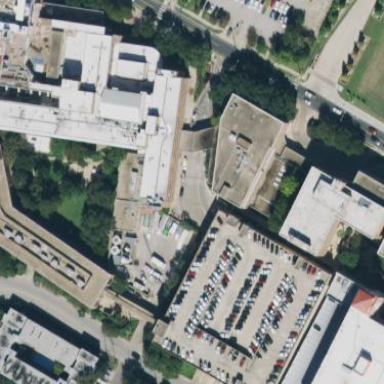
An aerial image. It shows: Hospital providing healthcare services.